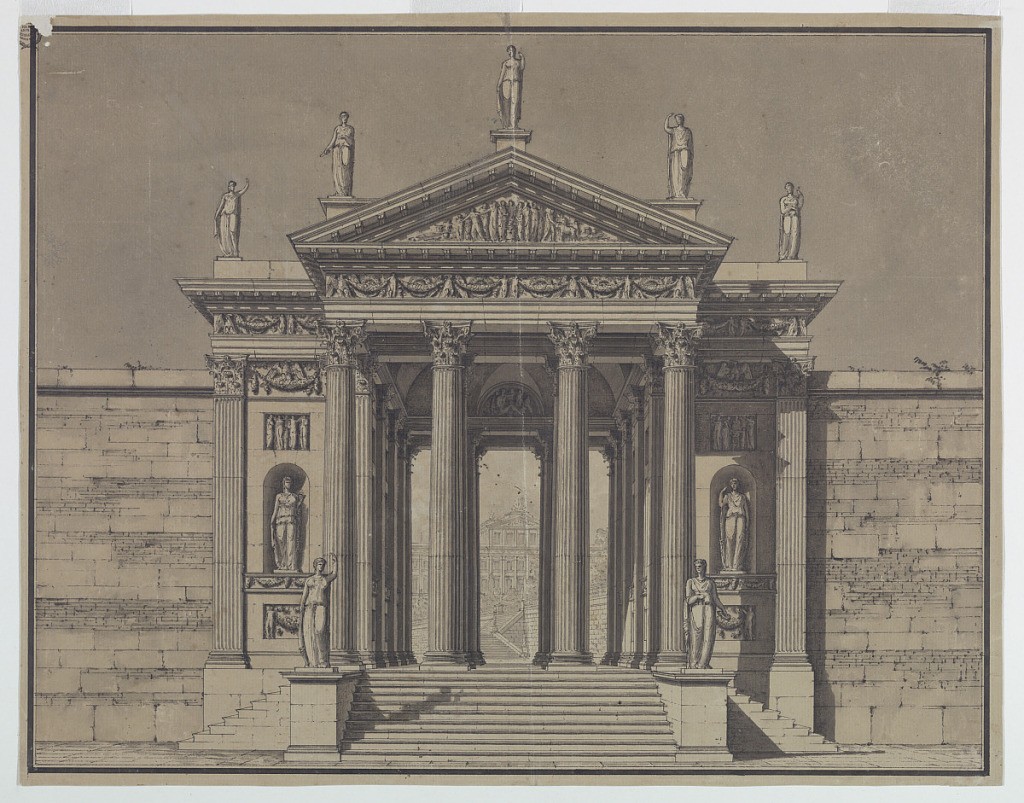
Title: Design for a Palace Gate
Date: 1800–30
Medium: Pen and ink, brush and wash on light brown paper
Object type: Drawing
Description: Horizontal format. Steps are leading to an entrance pavilion giving access to a palace compound. Left and right of the pavilion is a wall made of bricks and stones. The pavilion is richly decorated with statues, reliefs, ornaments, and with pillars and columns in Corinthian style. Seen through the intercolumniation an obliquely placed garden terrace and part of the facade. The background is colored gray. Framing line and strip.